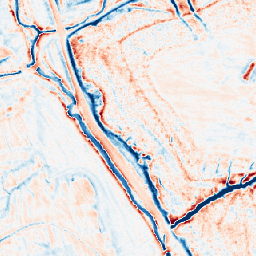
Category: edge_preserving
Decomposition family: anisotropic_diffusion
Decomposition parameters: iterations: 50
kappa: 50
gamma: 0.1
Upsampling method: nearest
Upsampling parameters: scale: 4
Upsampling scale: 4